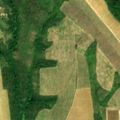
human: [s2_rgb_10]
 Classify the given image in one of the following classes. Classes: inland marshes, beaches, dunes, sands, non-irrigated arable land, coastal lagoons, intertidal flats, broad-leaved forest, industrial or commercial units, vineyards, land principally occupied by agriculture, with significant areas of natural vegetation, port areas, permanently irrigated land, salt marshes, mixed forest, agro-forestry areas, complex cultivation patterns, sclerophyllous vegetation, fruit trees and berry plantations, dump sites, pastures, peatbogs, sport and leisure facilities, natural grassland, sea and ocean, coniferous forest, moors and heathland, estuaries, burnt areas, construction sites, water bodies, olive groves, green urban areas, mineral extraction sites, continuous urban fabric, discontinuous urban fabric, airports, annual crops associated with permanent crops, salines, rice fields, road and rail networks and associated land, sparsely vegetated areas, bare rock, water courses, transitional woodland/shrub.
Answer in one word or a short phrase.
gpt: vineyards, land principally occupied by agriculture, with significant areas of natural vegetation, broad-leaved forest